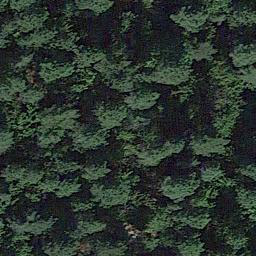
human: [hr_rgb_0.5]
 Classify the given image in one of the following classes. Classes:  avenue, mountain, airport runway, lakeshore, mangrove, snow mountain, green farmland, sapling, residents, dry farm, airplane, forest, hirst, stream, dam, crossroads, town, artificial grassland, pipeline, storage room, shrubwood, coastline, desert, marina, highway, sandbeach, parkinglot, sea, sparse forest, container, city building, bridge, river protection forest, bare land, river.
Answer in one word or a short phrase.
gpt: forest